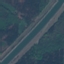
Land use / land cover class: River